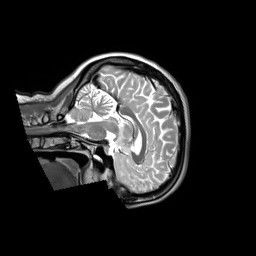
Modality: T2w
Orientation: sagittal
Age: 34
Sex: female
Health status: ill
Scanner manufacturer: siemens
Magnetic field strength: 3 T
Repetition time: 2.8 s
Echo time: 0.326 s